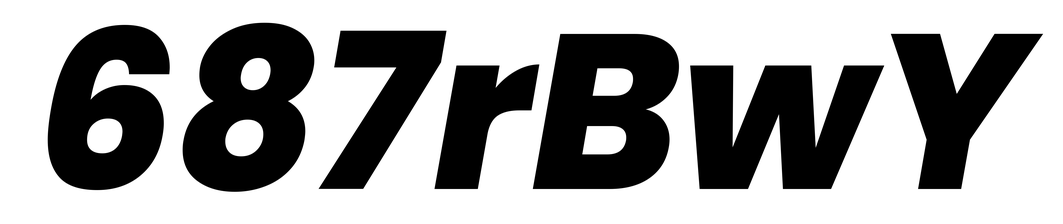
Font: Poppins-ExtraBoldItalic